Field crop: tomato
Growth stage: 1
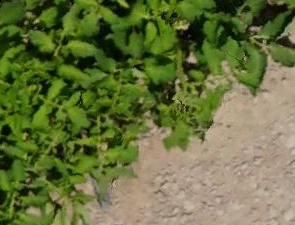
Species: tomato